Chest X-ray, PA view. Patient: 40 years old, sex M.
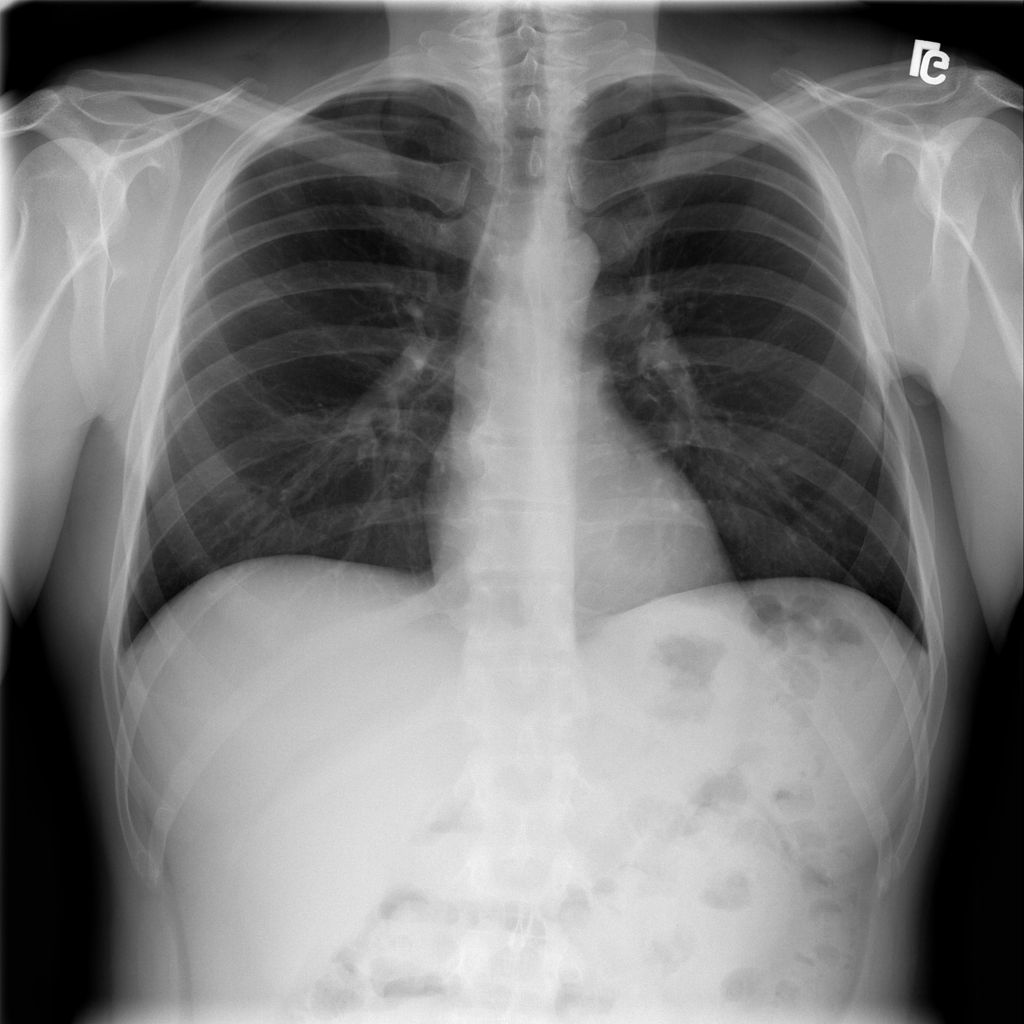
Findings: No Finding